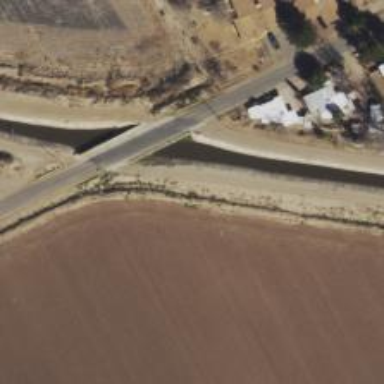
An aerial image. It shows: Tertiary road passing over bridge.